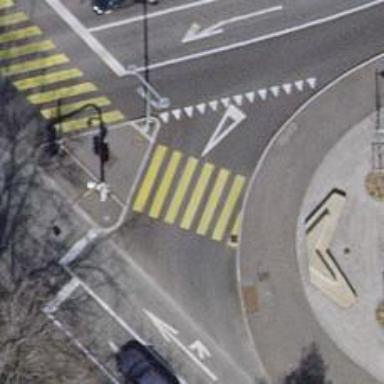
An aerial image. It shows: Uncontrolled zebra crossing on the road.